Question: I want to create something like this (code is <URL>:

in pdf format. I'm using <URL> and any js supporting at all, I think.
---
So, the questions are: How can I convert html+css+js to .pdf file? Or, may be, the issue have other variants?
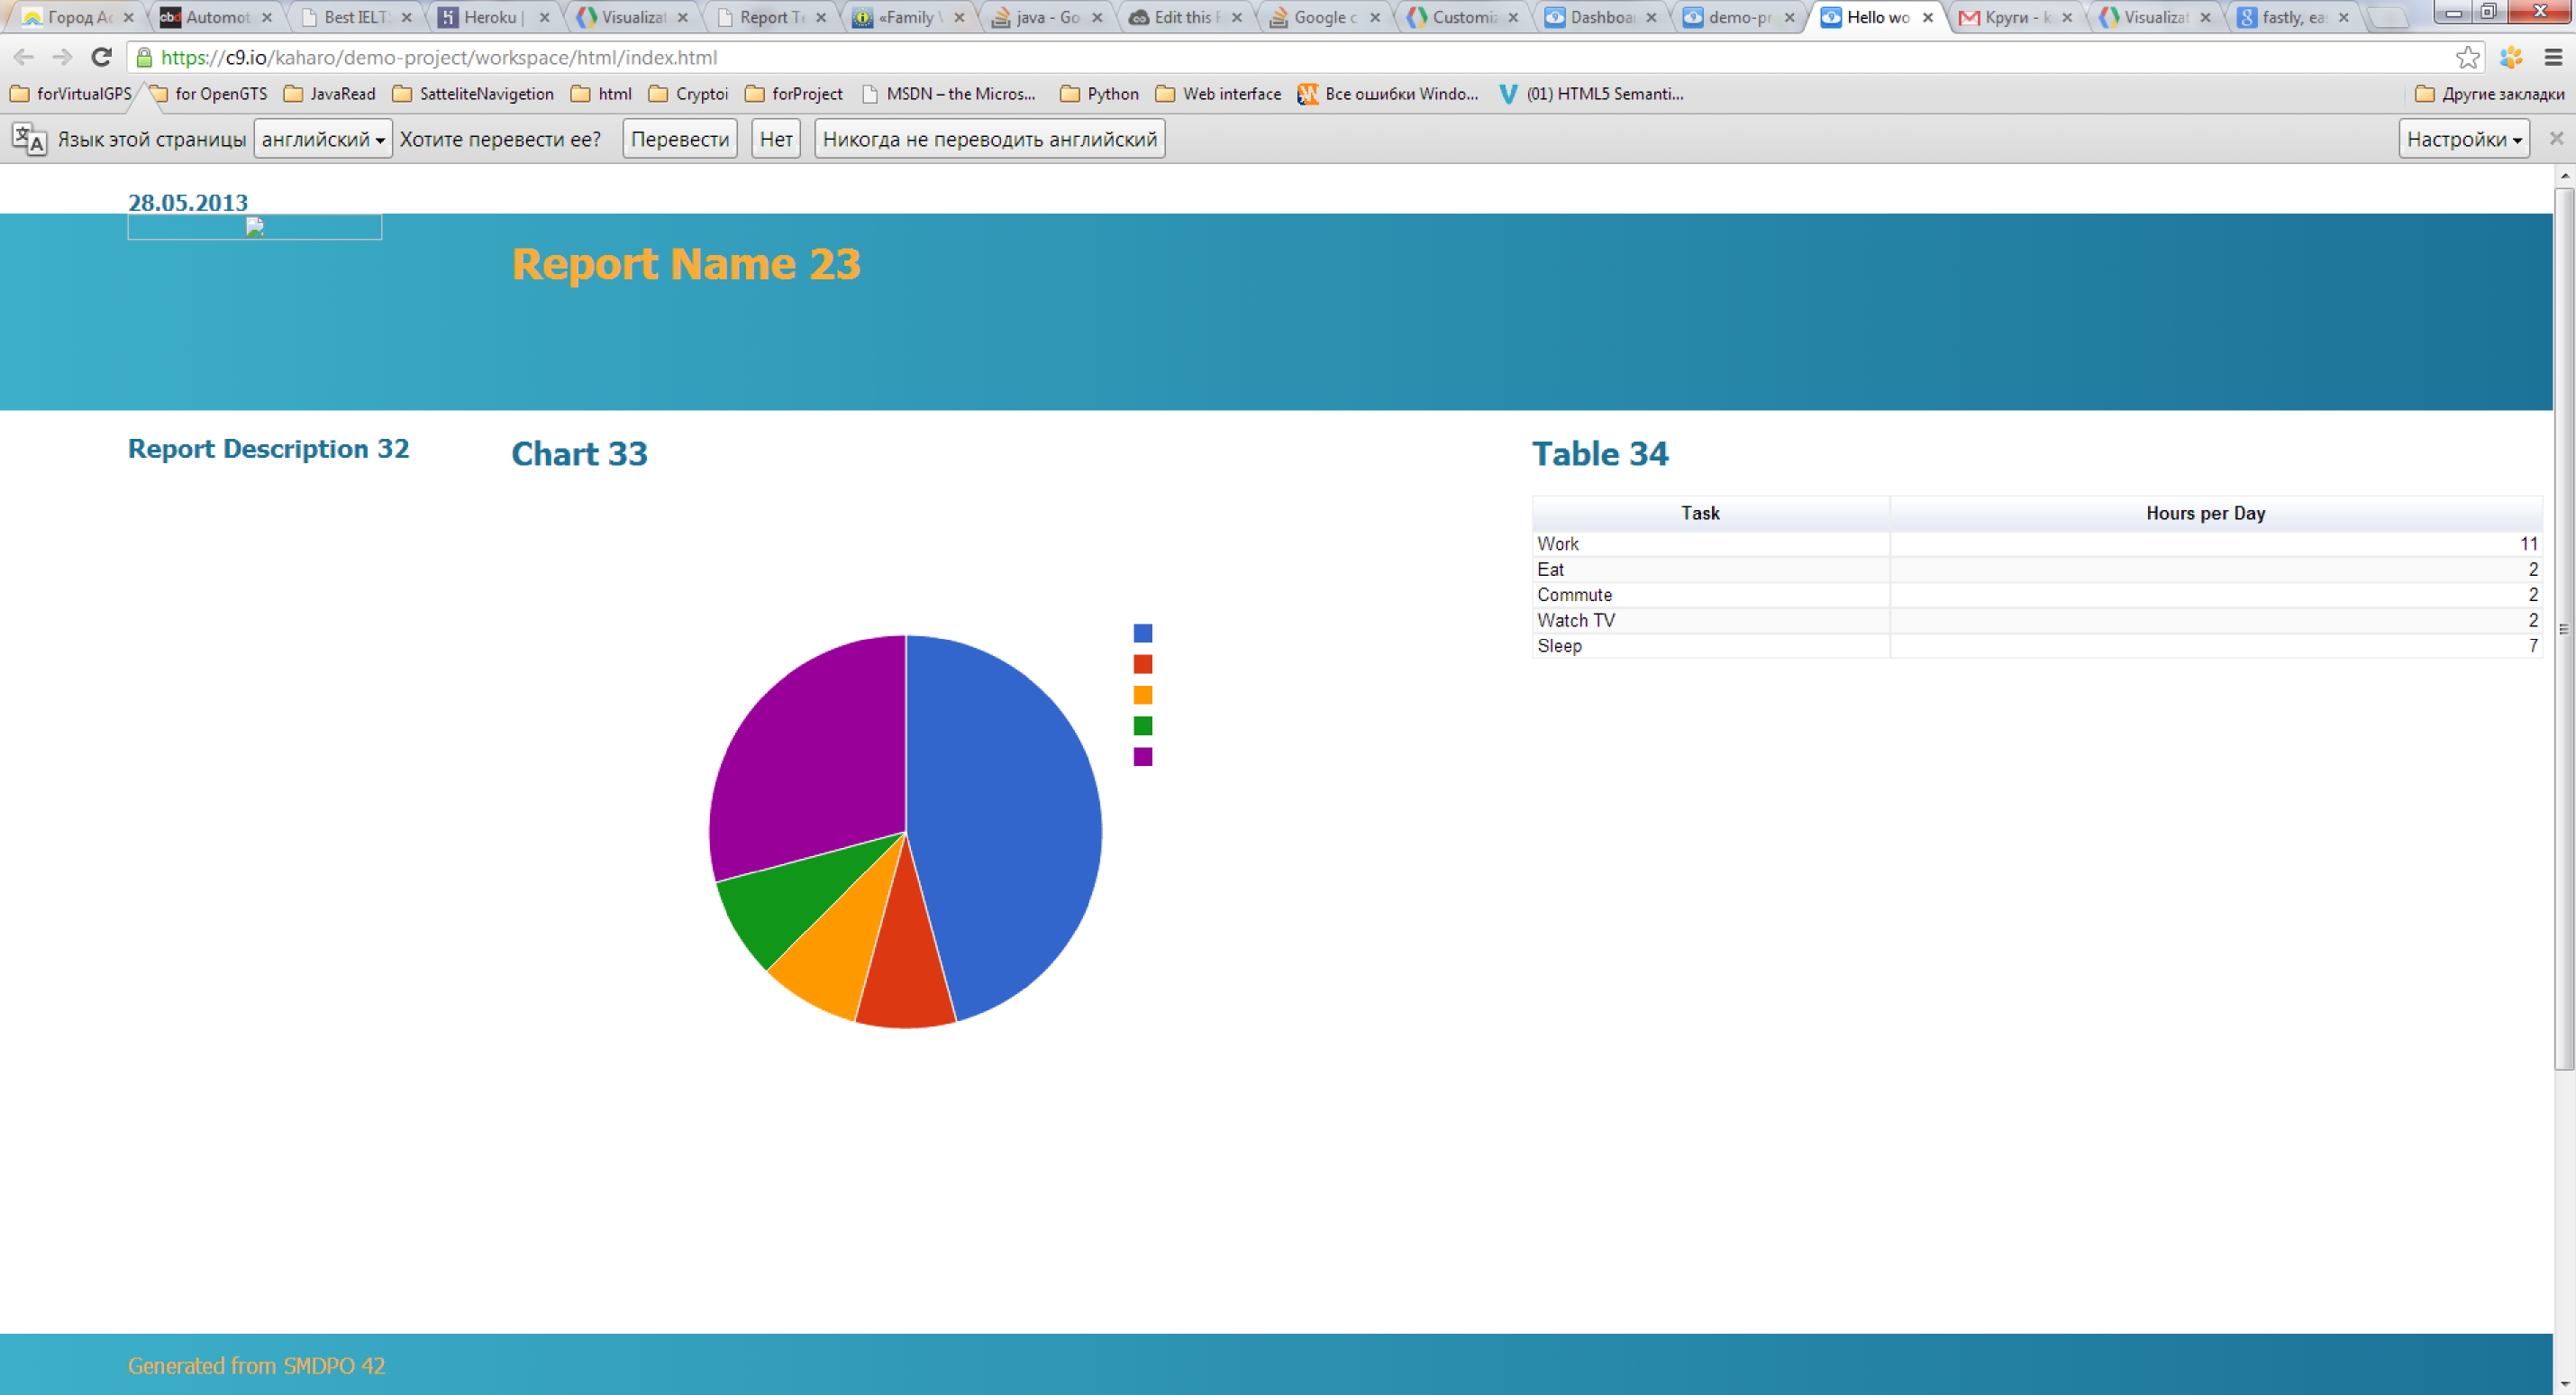
Answer: As promised in the comment, I've asked Raf. This was his answer:
One way to use XML Worker for HTML+CSS+JS is to use a browser engine to preprocess the HTML. Examples of such a browser engine are WebKit (Chrome, Safari) and Gecko (Firefox). These can interpret the CSS and JS and give you HTML that is ready to be parsed by XML Worker.
Examples of competing products are:
- -
Maybe there are others, but this is what Raf told me. I hope this helps.